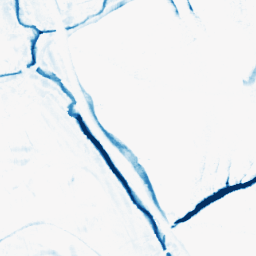
Category: morphological
Decomposition family: morphological_rect
Decomposition parameters: operation: closing
width: 10
height: 10
Upsampling method: linear_exact
Upsampling parameters: scale: 8
Upsampling scale: 8